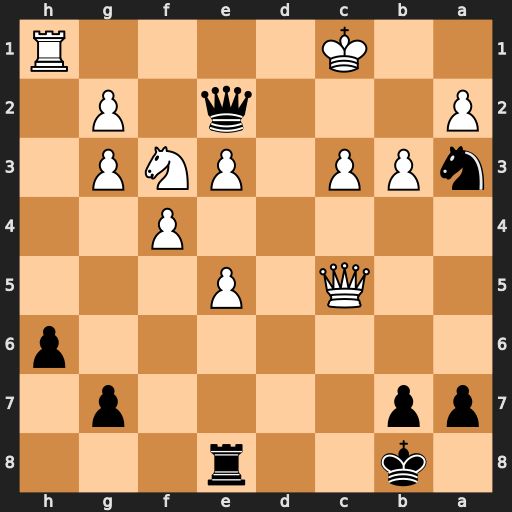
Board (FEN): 1k2r3/pp4p1/7p/2Q1P3/5P2/nPP1PNP1/P3q1P1/2K4R
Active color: b
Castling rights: -
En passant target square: -
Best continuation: Qc2#